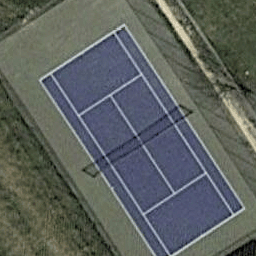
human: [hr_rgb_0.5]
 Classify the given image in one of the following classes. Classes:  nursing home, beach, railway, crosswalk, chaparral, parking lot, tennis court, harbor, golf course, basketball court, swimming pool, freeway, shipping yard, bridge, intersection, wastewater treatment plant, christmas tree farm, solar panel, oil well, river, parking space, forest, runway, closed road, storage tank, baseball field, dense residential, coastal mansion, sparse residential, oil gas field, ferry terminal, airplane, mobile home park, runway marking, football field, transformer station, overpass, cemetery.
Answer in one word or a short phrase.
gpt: tennis court